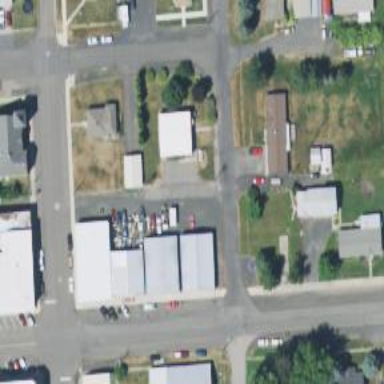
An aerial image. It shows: Alley classified as service road.